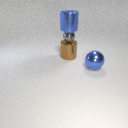
large blue metal cylinder above large brown metal cylinder